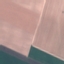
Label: AnnualCrop